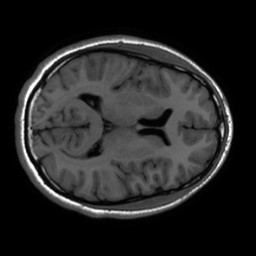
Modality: inplaneT1
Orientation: axial
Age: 18
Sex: male
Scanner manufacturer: ge
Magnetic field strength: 3 T
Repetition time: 2.297 s
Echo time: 0.02273 s